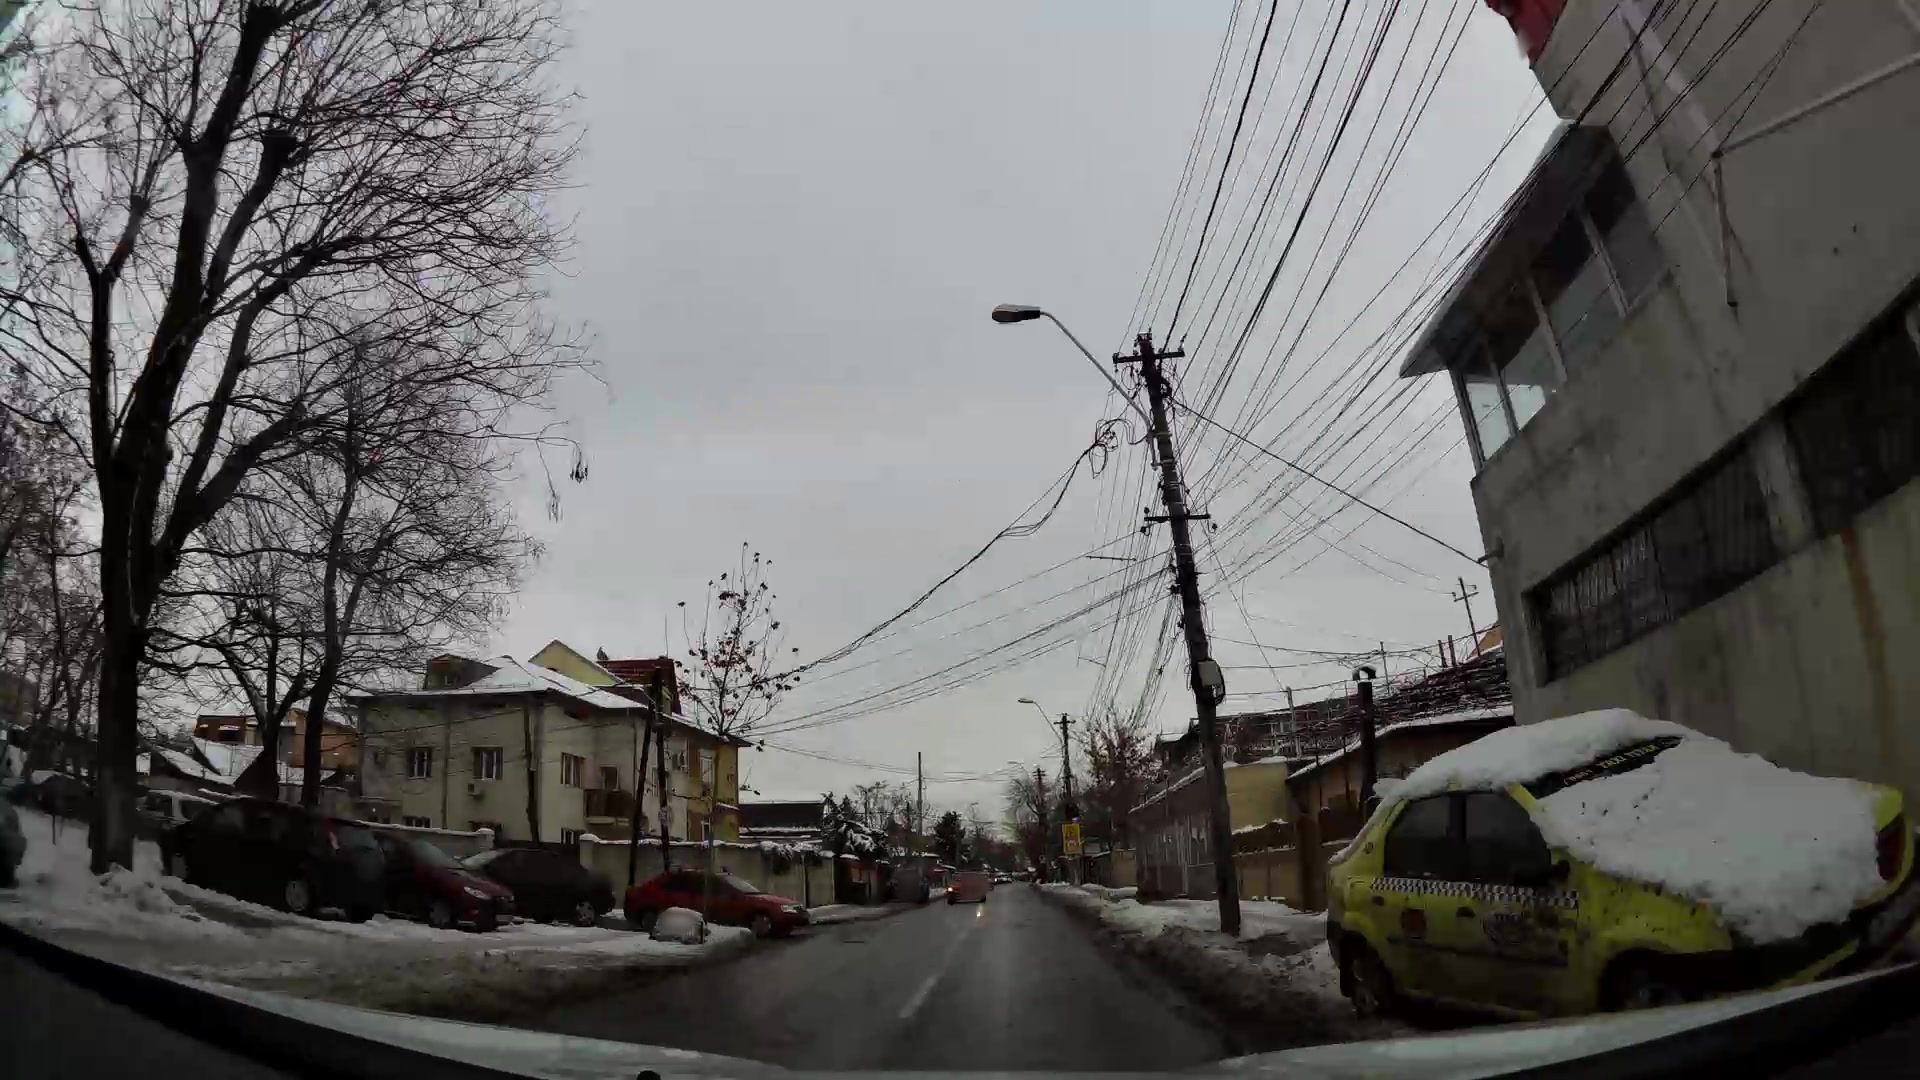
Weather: snowy
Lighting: day
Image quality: good
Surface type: driving surface
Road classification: tertiary
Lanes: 2
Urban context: urban centre
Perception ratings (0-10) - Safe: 4.39, Lively: 3.69, Beautiful: 3.4, Boring: 4.82, Depressing: 4.02, Wealthy: 2.62